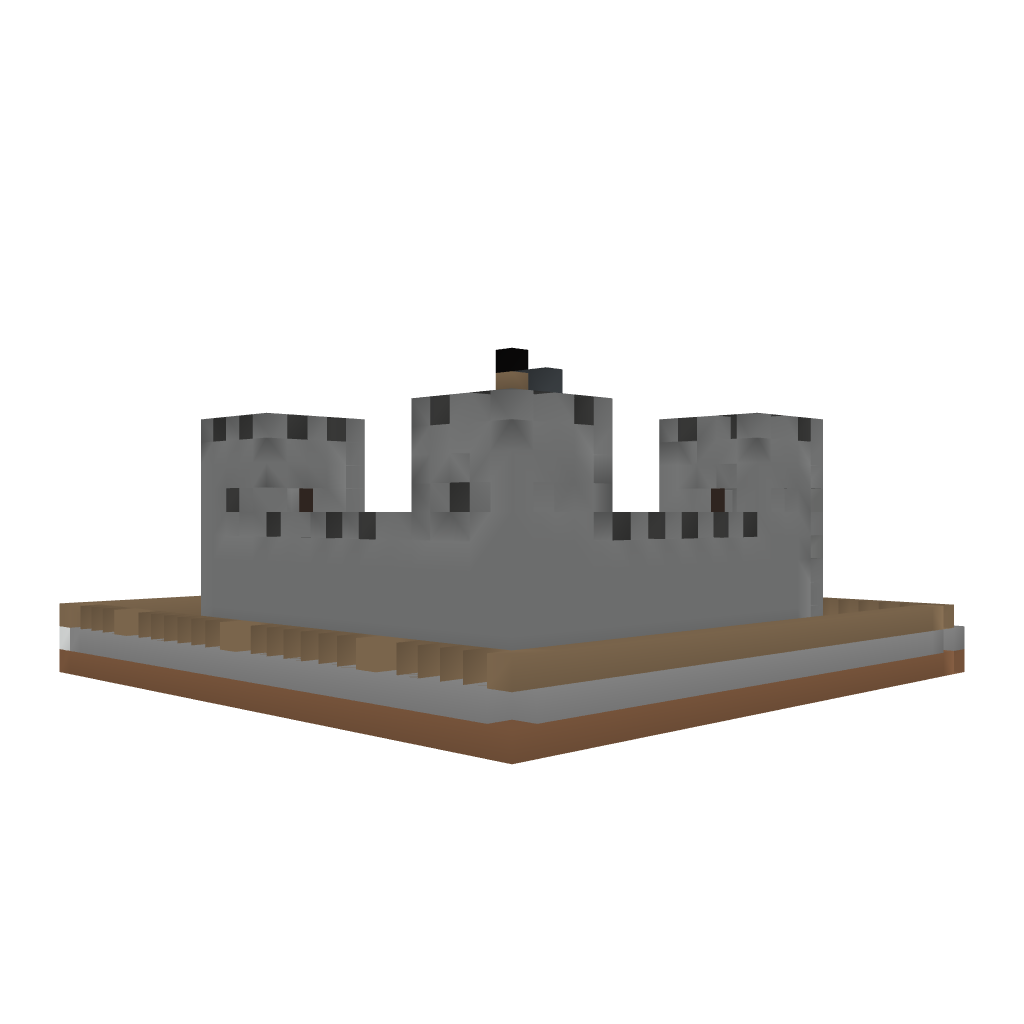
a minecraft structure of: Small Medieval Castle